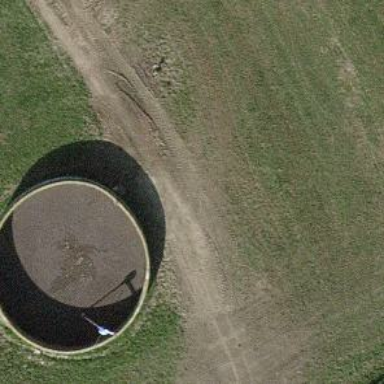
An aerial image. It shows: Storage tank that is man-made.